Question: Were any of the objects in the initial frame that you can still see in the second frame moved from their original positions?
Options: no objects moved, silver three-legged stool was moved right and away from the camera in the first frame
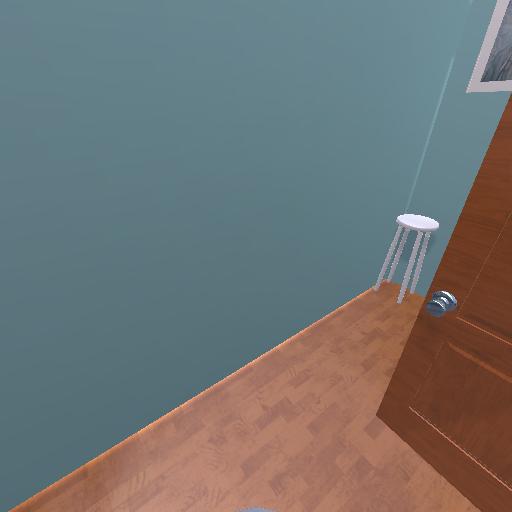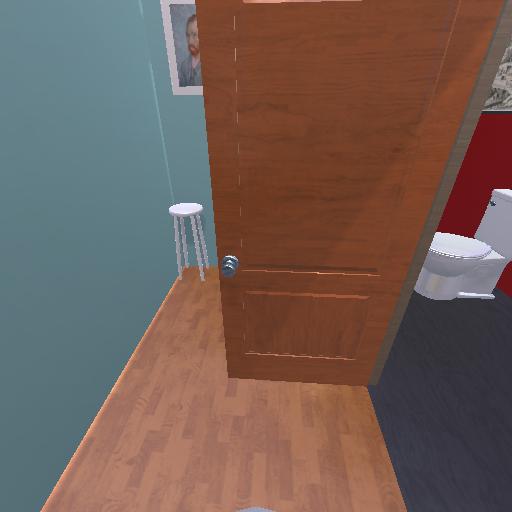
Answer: no objects moved